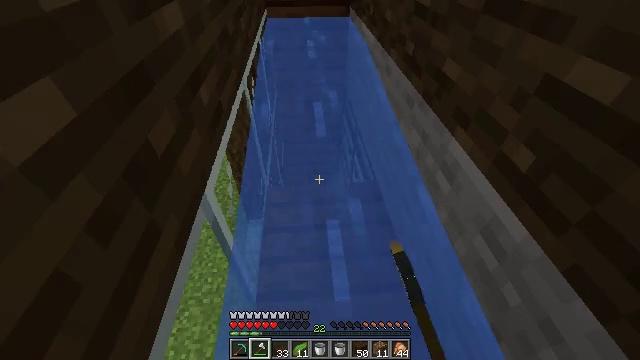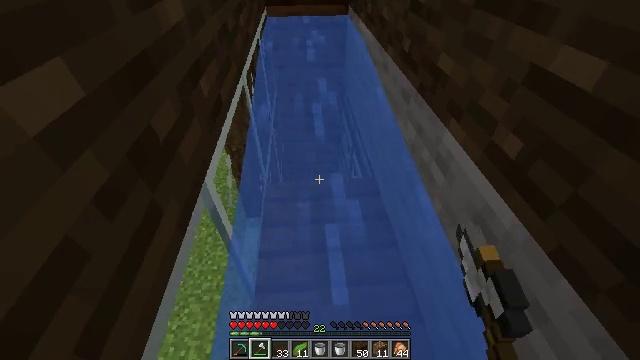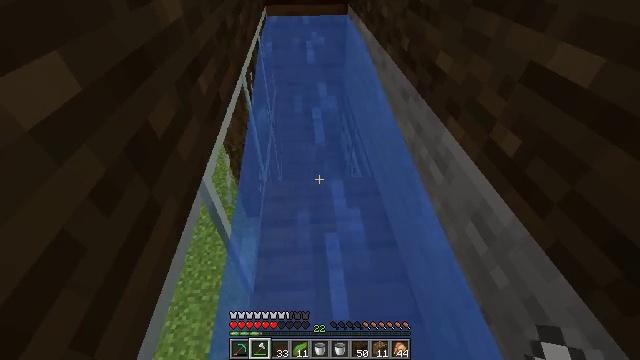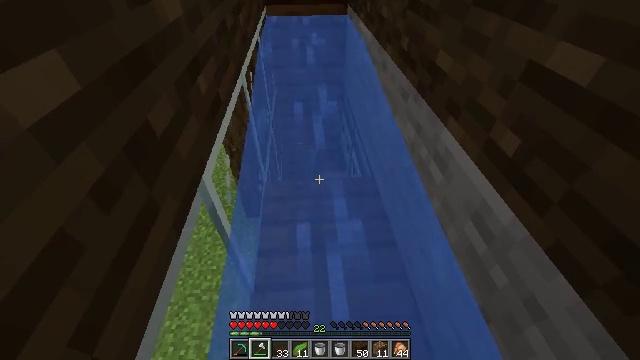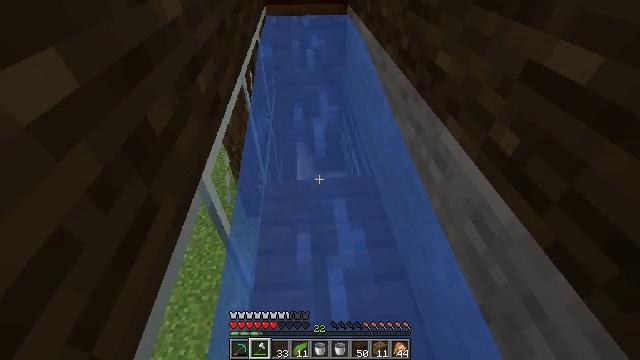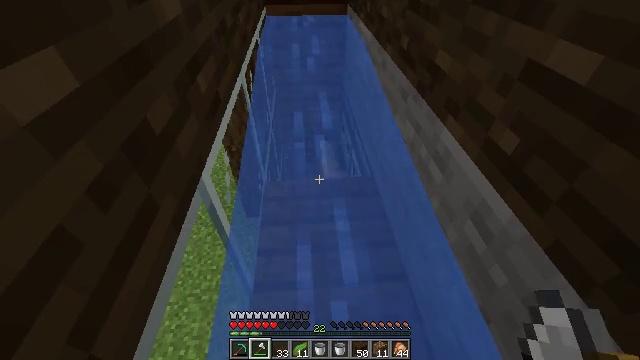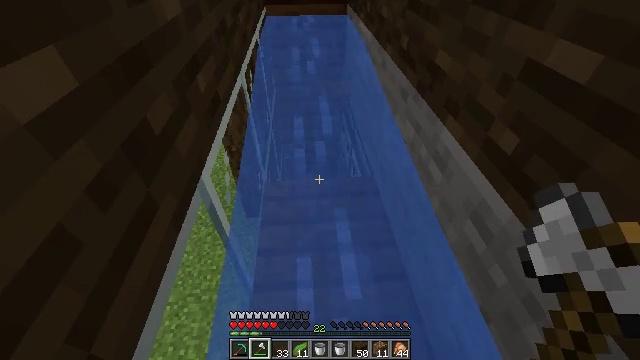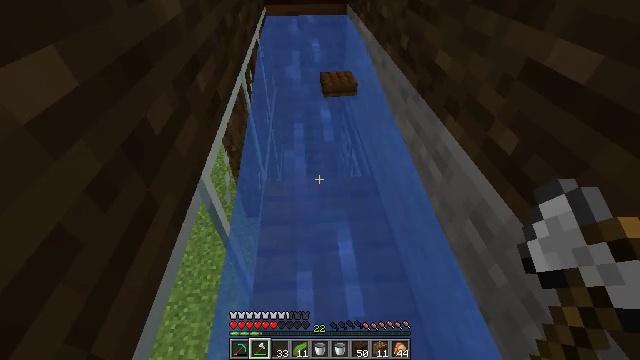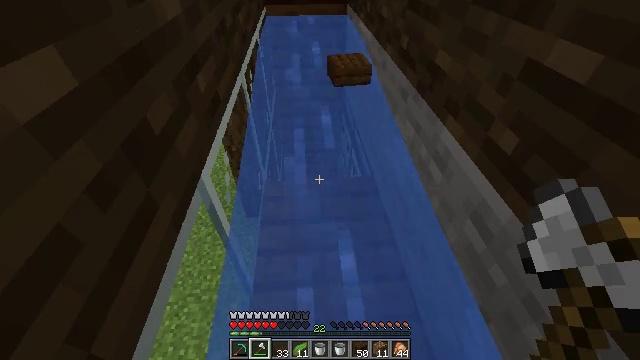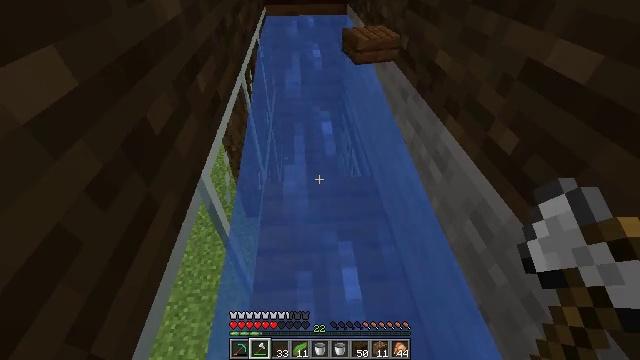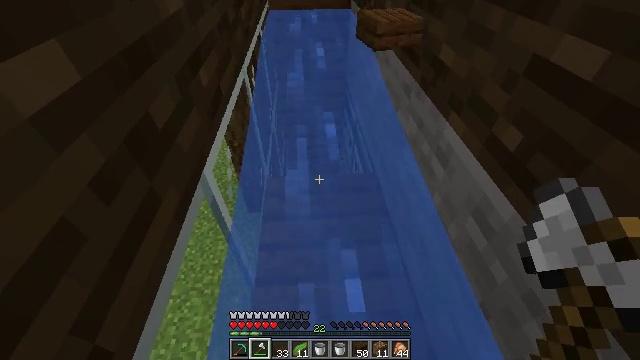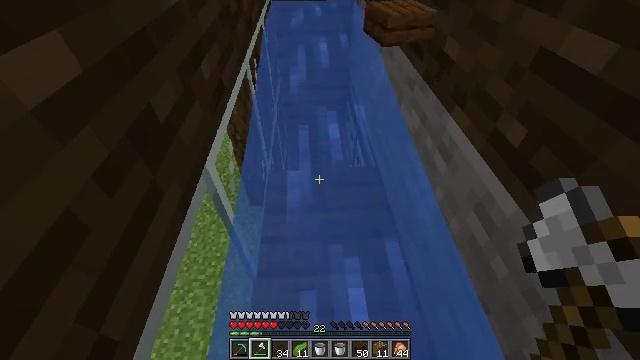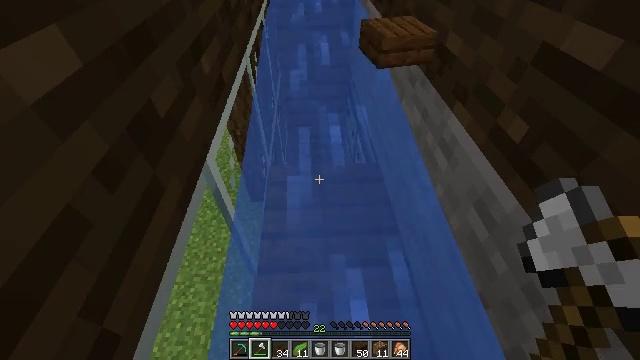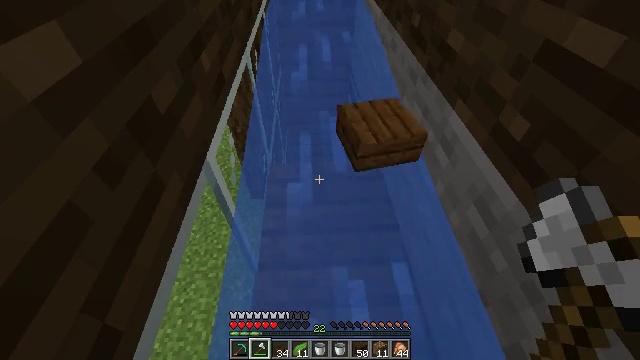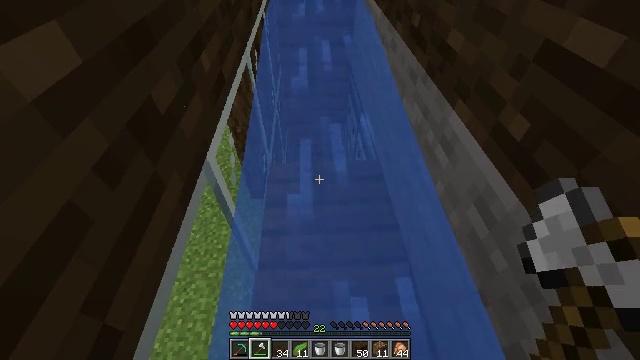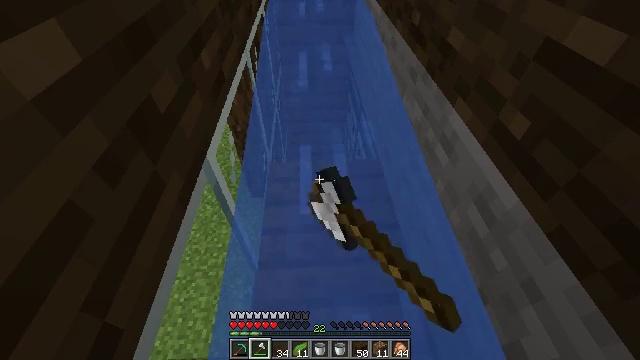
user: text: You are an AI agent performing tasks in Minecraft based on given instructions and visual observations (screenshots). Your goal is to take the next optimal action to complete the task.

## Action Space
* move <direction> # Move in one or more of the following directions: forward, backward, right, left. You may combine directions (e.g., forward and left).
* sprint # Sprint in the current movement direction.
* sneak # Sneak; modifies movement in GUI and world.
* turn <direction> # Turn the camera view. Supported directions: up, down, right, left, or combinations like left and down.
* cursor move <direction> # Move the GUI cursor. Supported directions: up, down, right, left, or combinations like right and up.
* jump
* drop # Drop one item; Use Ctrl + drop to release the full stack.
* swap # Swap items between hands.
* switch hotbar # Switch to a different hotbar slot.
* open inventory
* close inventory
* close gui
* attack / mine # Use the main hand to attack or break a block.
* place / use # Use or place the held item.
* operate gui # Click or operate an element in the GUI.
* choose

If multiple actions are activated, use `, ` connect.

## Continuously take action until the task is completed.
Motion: motion action
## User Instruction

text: Collect dark oak slab for reuse.
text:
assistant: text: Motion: no_op
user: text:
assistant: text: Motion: no_op
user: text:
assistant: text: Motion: no_op
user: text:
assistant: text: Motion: no_op
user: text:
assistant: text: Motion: no_op
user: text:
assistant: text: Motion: no_op
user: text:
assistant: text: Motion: no_op
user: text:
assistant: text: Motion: no_op
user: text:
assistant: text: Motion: no_op
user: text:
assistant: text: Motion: no_op
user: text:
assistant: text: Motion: turn down
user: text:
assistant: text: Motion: no_op
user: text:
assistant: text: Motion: no_op
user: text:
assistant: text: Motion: attack / mine
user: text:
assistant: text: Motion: attack / mine
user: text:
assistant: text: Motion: attack / mine
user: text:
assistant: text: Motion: attack / mine
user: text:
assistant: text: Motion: attack / mine
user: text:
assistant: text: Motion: attack / mine
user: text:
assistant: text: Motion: attack / mine
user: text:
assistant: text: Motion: attack / mine
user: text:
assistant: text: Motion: attack / mine
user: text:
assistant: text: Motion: attack / mine
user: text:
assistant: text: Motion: attack / mine
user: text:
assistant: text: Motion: attack / mine
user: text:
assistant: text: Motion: no_op
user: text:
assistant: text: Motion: no_op
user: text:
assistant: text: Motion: no_op
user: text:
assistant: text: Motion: no_op
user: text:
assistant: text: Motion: no_op